Chest X-ray:
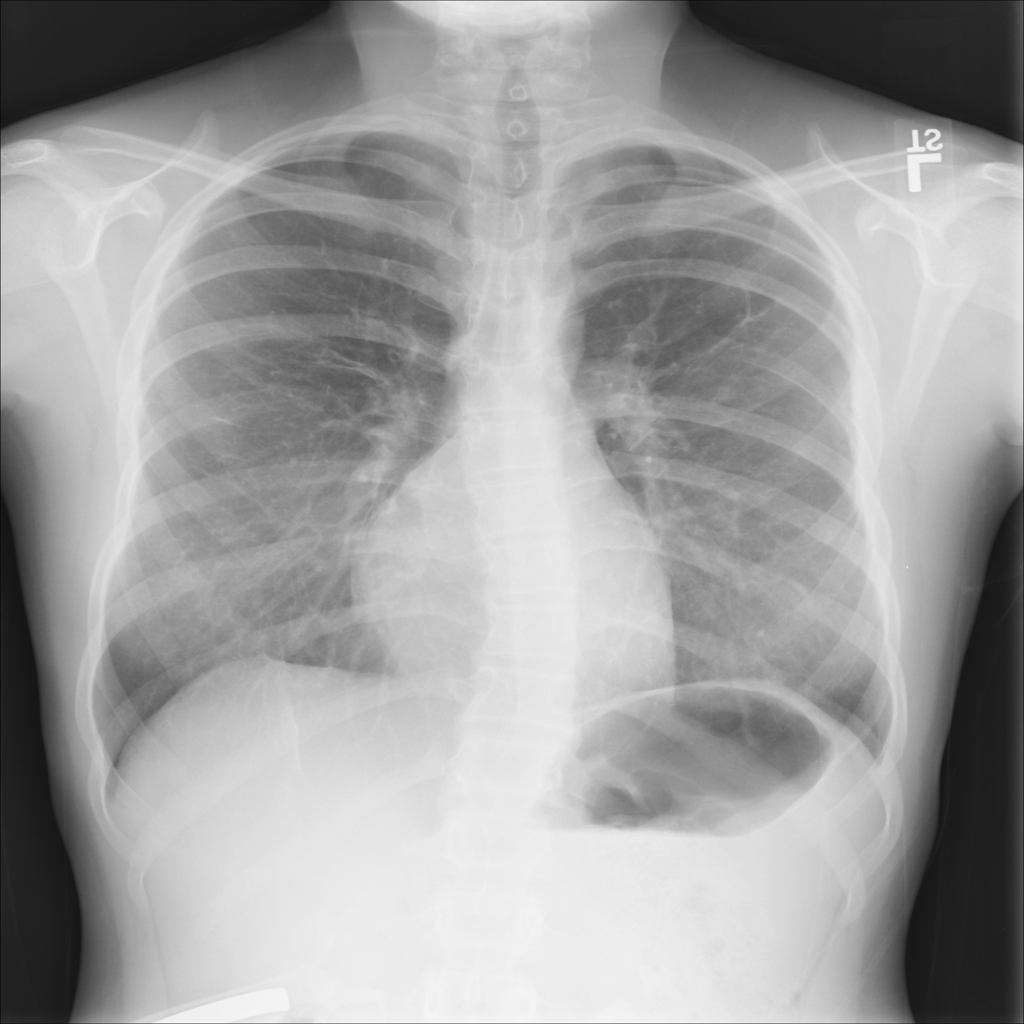
Findings: Fracture
No abnormal finding: no